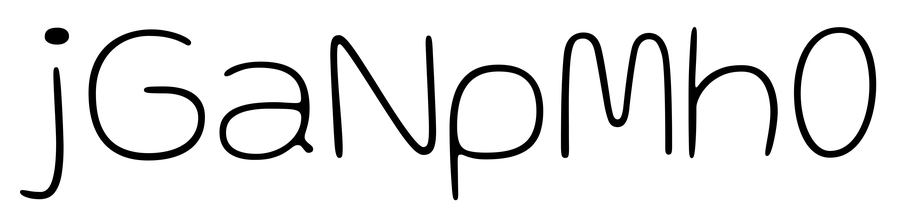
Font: Gluten_Thin